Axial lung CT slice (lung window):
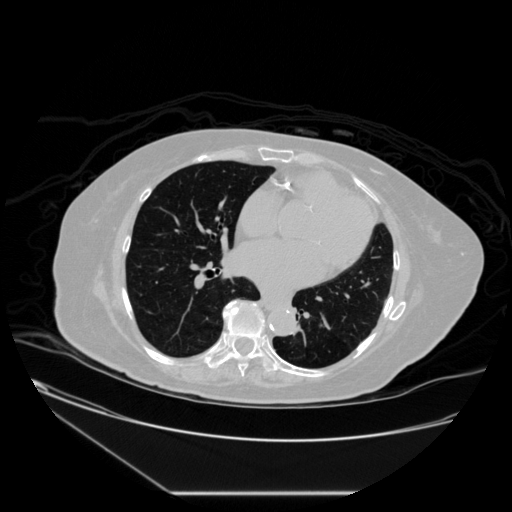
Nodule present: no